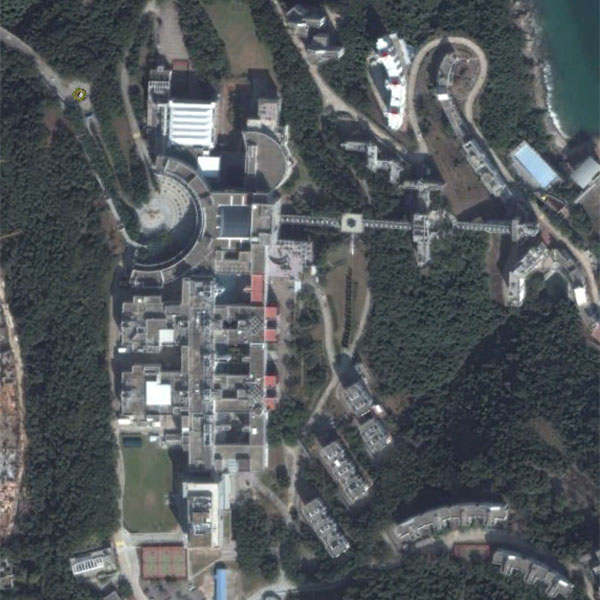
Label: School